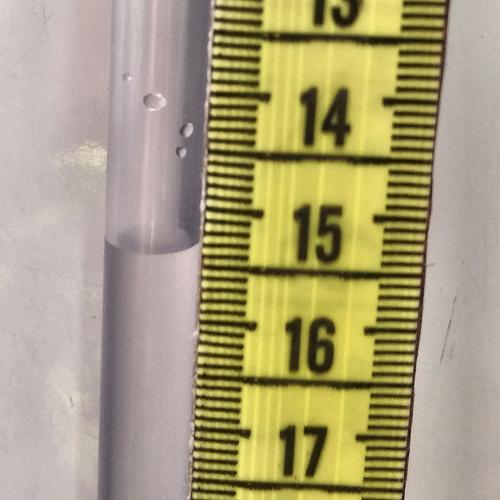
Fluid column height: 15.3 cm